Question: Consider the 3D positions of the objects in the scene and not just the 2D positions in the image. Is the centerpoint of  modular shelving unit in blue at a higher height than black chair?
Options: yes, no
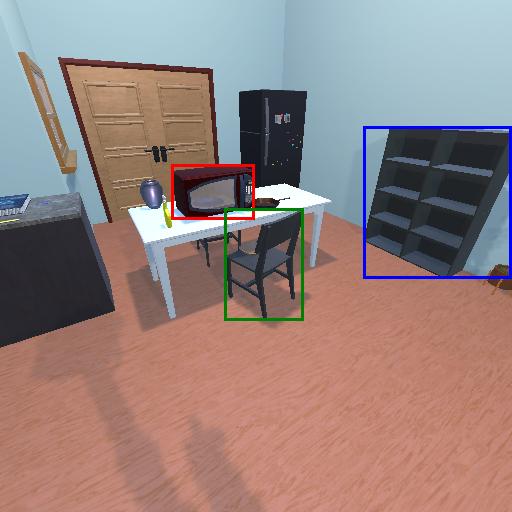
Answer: yes